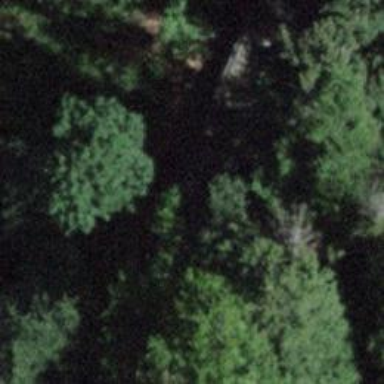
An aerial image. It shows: Funicular railway.